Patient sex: M
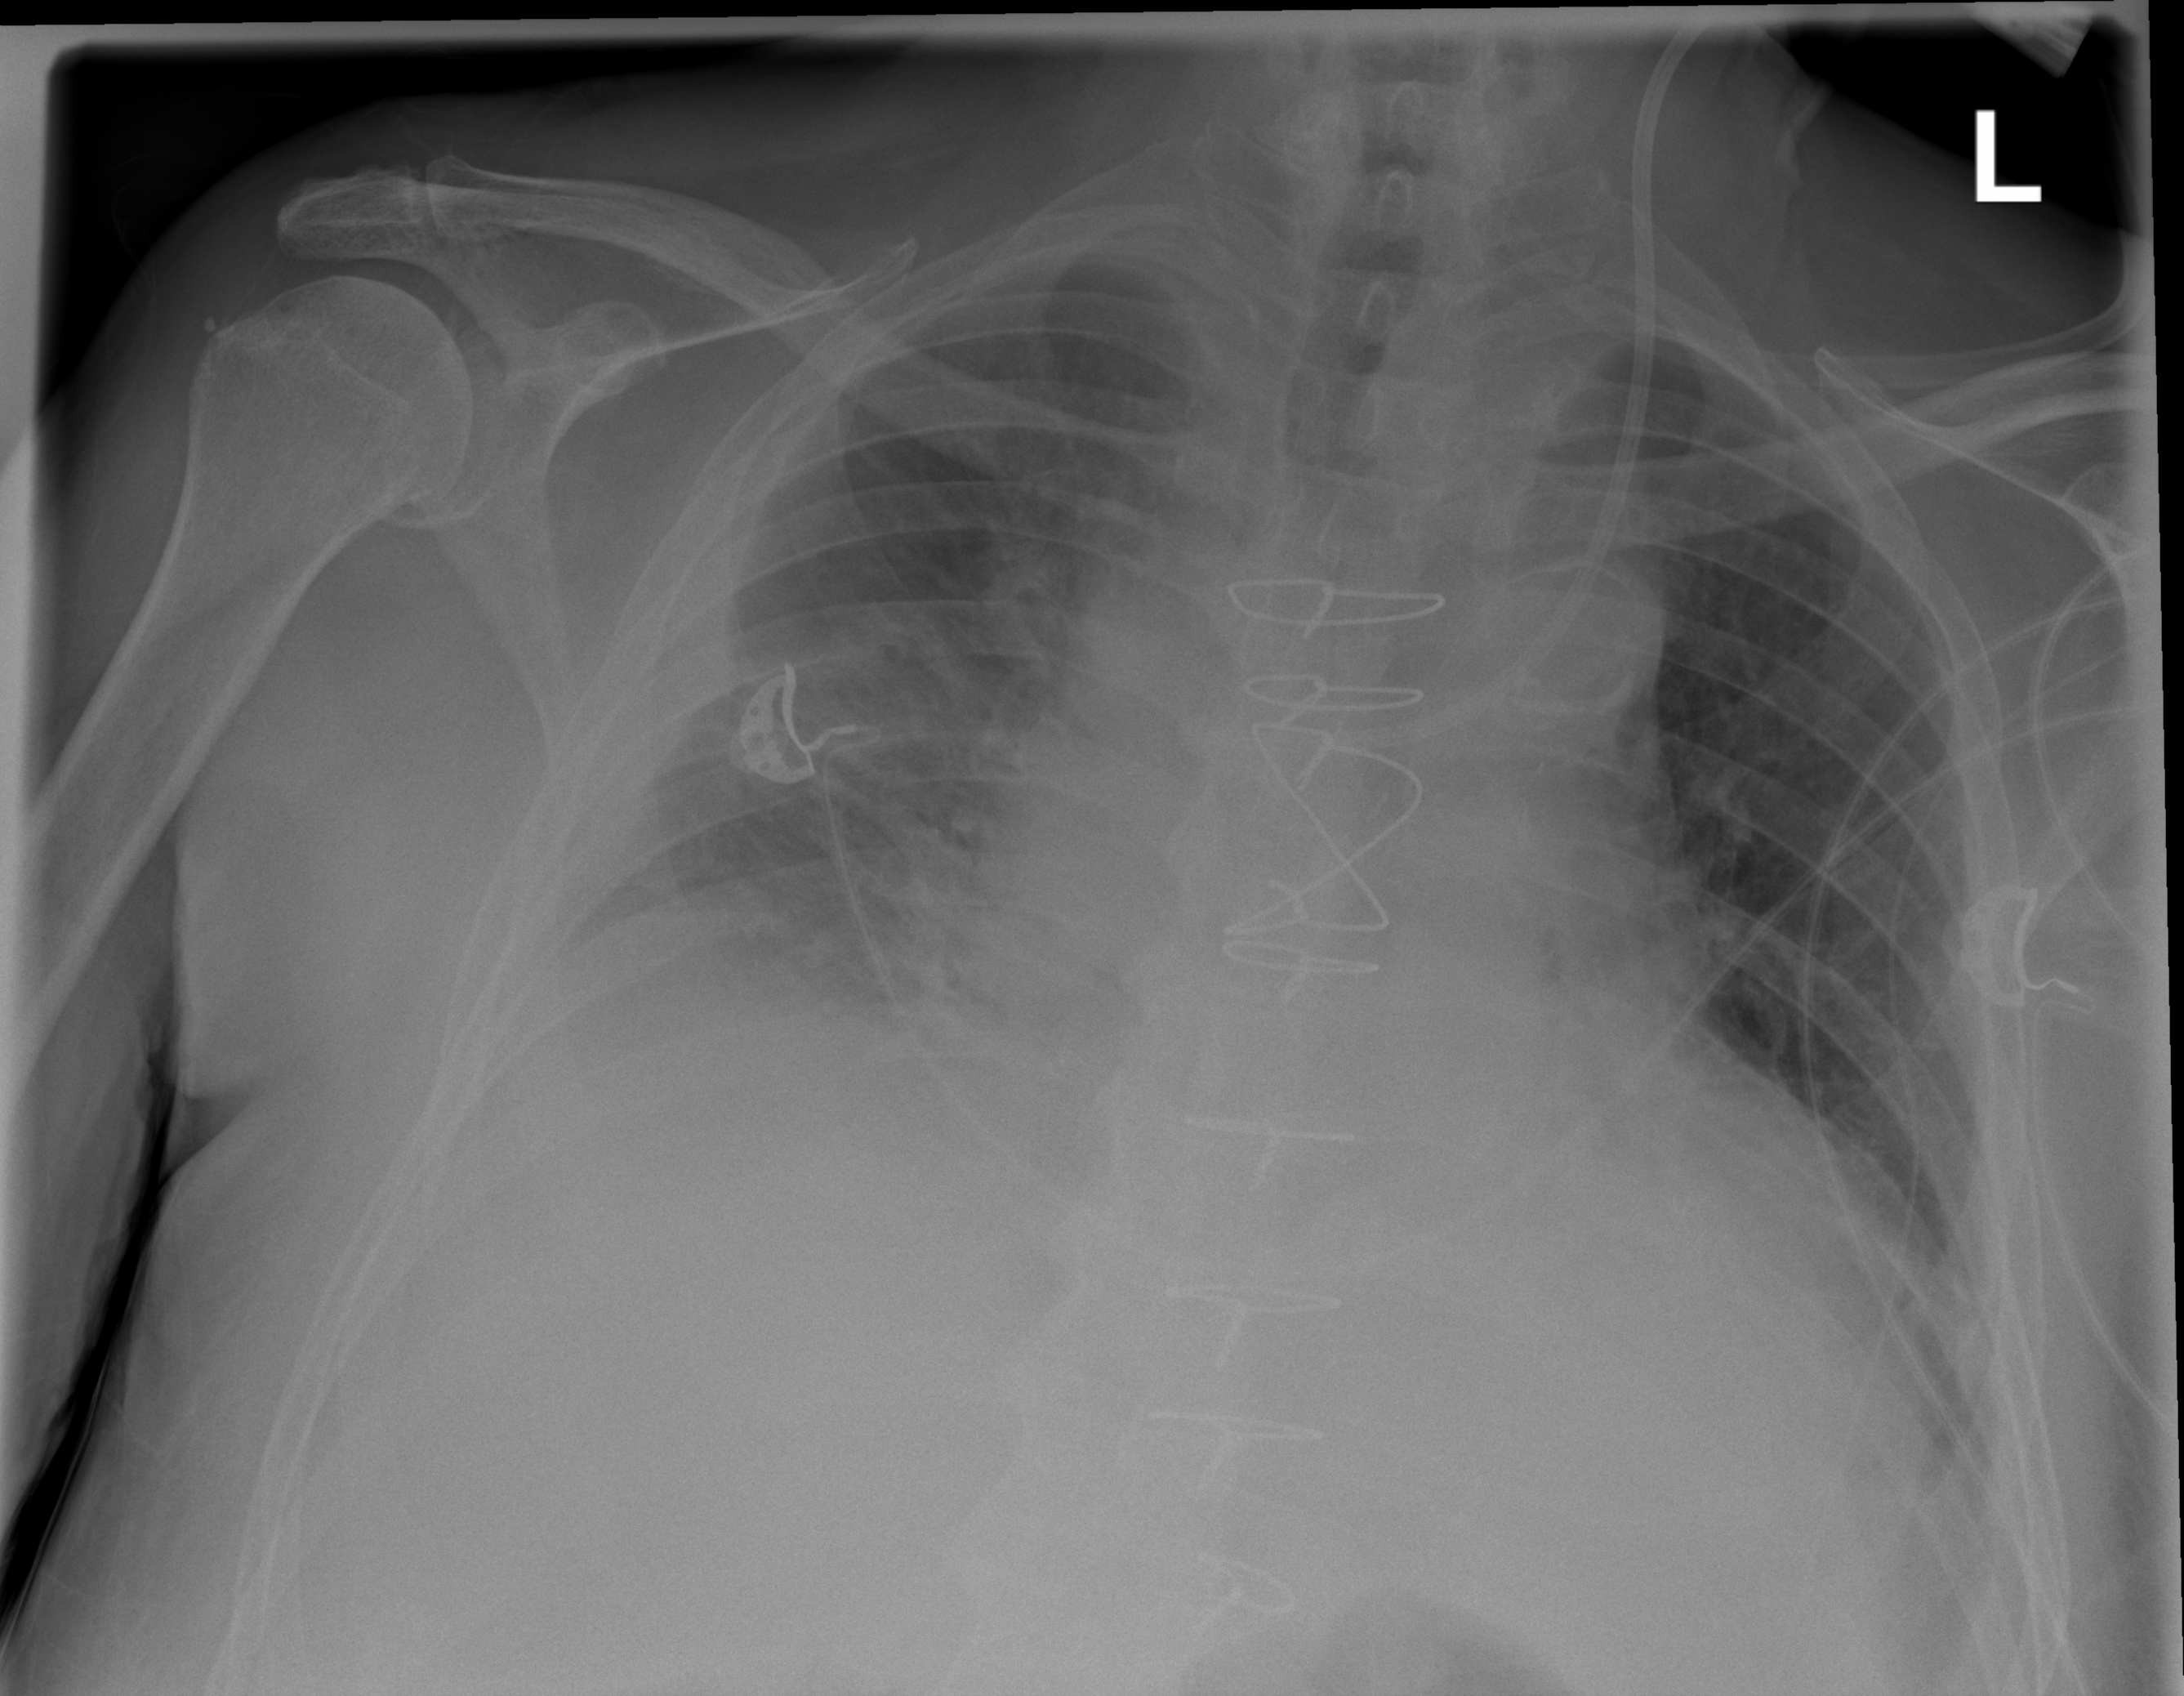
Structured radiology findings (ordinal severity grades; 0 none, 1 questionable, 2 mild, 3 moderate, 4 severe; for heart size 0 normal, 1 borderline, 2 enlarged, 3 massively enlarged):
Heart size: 2
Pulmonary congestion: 2
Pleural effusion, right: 3
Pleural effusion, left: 2
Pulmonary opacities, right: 2
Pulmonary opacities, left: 2
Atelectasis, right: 3
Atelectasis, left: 2